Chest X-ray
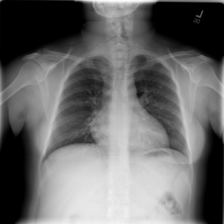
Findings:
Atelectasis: negative
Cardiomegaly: negative
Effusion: negative
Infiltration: positive
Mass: negative
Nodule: negative
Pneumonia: negative
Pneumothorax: negative
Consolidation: negative
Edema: negative
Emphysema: negative
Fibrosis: negative
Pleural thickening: negative
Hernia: negative